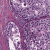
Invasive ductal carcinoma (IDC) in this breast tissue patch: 0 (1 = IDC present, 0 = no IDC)